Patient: sex F, age 63
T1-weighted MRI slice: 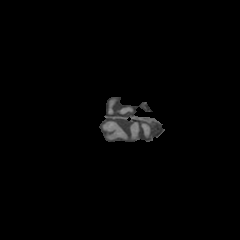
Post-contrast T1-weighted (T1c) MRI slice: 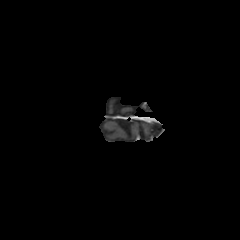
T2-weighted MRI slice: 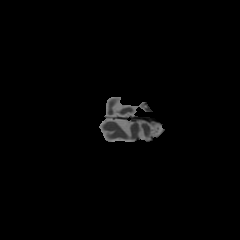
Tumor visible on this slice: no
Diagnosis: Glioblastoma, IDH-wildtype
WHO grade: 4